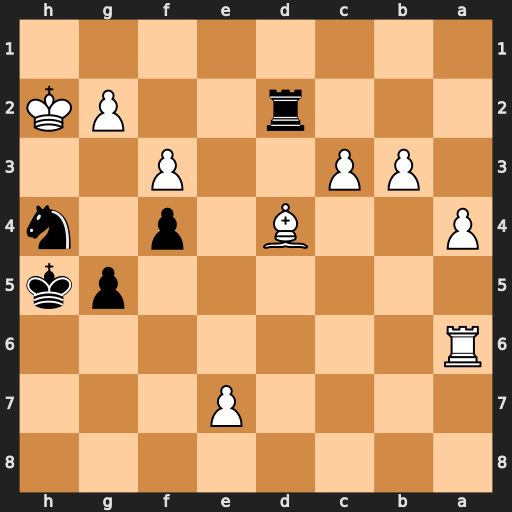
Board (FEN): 8/4P3/R7/6pk/P2B1p1n/1PP2P2/3r2PK/8
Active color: b
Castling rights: -
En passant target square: -
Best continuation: Nxf3+ Kh1 Rd1+ Bg1 Rxg1#